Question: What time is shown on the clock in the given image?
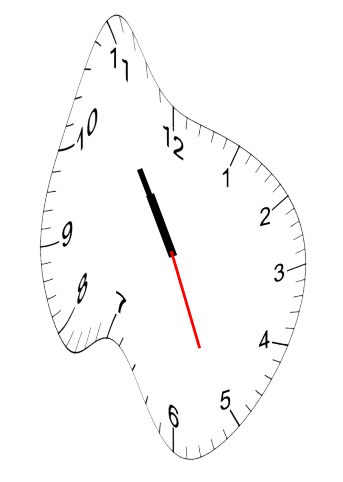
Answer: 10:54:26